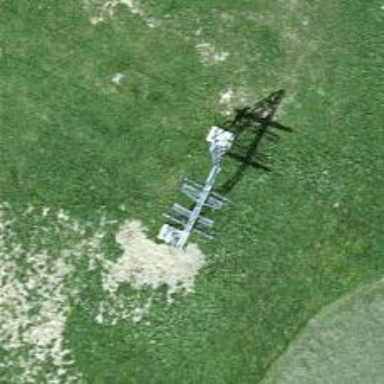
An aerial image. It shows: Pylon used for aerialway.